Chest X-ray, PA view. Patient: 29 years old, sex M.
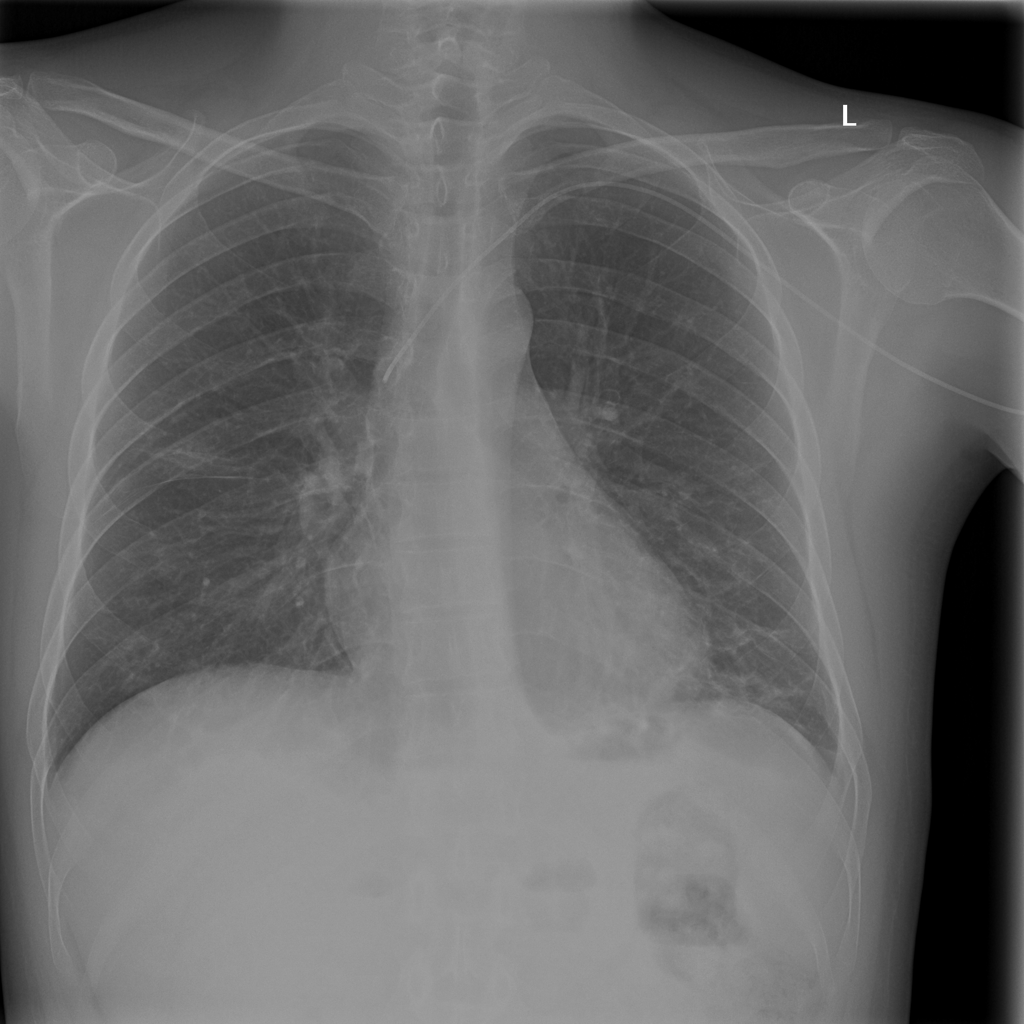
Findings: Effusion, Infiltration, Nodule